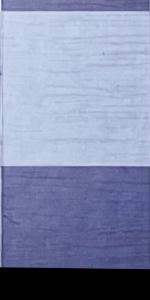
Label: Empty